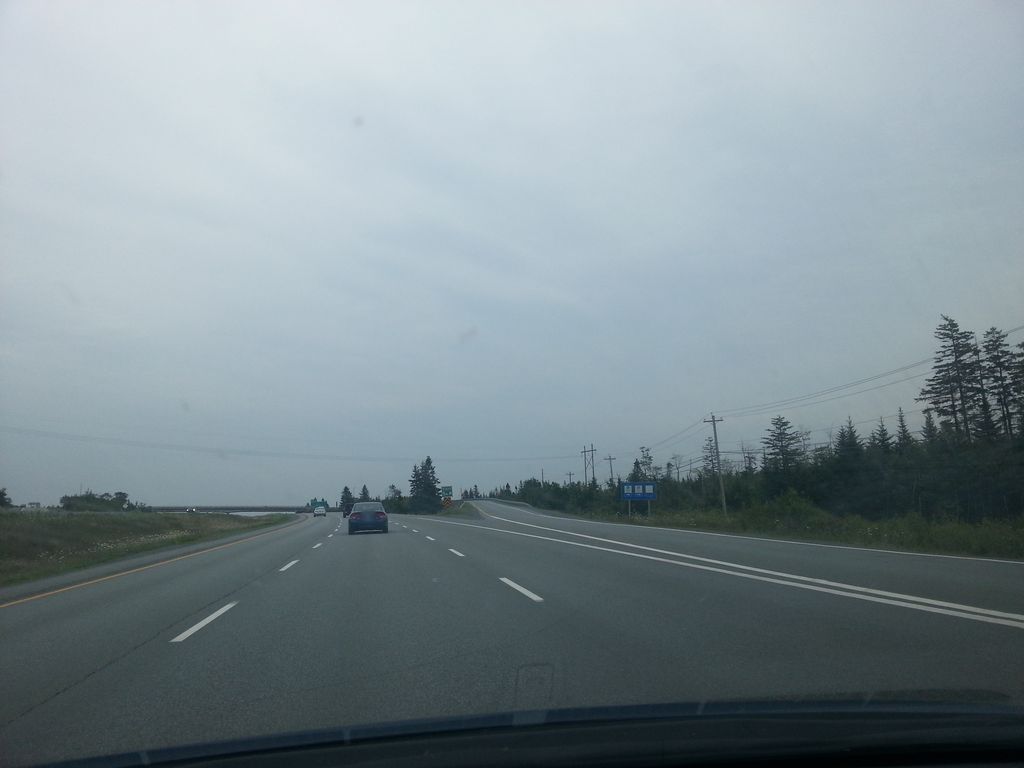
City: halifax